Гравитационные силы возрастают с уменьшением расстояния между телами. Поэтому можно наблюдать, как при сильном сближении, например, жидких спутников и планет, обладающих сильным гравитационным полем, форма спутников начинает изменяться и они, в конце концов, разрушаются. Пределом Роша называется минимально возможный радиус круговой орбиты спутника $R_{Roche}$, вращающегося вокруг планеты, при котором спутник ещё не разрушается под действием приливных сил, вызванных гравитационным полем планеты. В данной задаче вам предстоит найти пределы Роша для двойной планетарной системы, а также для жидкого спутника.
Часть A. Предел Роша для двойной планетарной системы (1.5 балла) Рассмотрим два одинаковых сферических объекта, масса и радиус каждого из которых равны $m$ и $r$ соответственно. Объекты как единое целое движутся в гравитационном поле звезды массой $M\gg{m}$ по круговым орбитам. Расстояние от точки контакта объектов до звезды обозначим за $R$. Считайте, что $R\gg{r}$ и центры объектов всё время находятся на прямой, проходящей через центры звезды (т.е объекты всё время обращены одной стороной к звезде). Гравитационная постоянная равна $G$.
Часть B. Потенциал внешних полей (1.5 балла) Потенциалом будем называть потенциальную энергию единицы массы, т.е: $$\varphi=\displaystyle\frac{W_p}{m} $$ В данной части задачи необходимо приближенно описать суммарный потенциал $\varphi_{\text{внеш}}$ поля центробежной силы и гравитационного поля планеты вблизи равновесного положения спутника. Считайте, что в начале координат потенциал $\varphi_{\text{внеш}_0}=0$.
Найдите значение радиуса круговой орбиты $R_\text{ДПС}$, при котором механическое напряжение в области контакта объектов равняется нулю. Величина $R_\text{ДПС}$ является пределом Роша $R_{Roche}$ для двойной планетарной системы Величина $R_\text{ДПС}$ является пределом Роша $R_{Roche}$ для двойной планетарной системы Все оставшиеся пункты задачи ведут к нахождению предела Роша для жидкого спутника. вращающегося вокруг собственной оси синхронно с орбитальным вращением (иными словами, спутник всегда обращён одной и той же стороной к планете.). Радиус круговой орбиты спутника обозначим за $R$. Гравитационная постоянная $G$, радиус планеты $R_0$, плотность планеты $\rho_M$ и плотность жидкого спутника $\rho_m$ во всех пунктах задачи считаются известными. Решение задачи проводится в системе отсчёта, вращающейся вокруг центра планеты с орбитальной угловой скоростью вращения спутника, а также в следующих предположениях: 1) центр планеты неподвижен; 2) влиянием всех сил, кроме центробежной, гравитации планеты и собственной гравитации спутника можно пренебречь; 3) жидкость несжимаема; 4) во вращающейся системе отсчёта жидкость неподвижна; 5) все линейные размеры спутника много меньше радиуса круговой орбиты $R$. Также при решении задачи пользуйтесь системой координат, начало которой расположено в положении центра масс спутника, ось $x$ направлена вдоль линии, проведённой от планеты к спутнику, ось $z$ направлена вдоль вектора угловой скорости орбитального вращения, а ось $y$ дополняет тройку базисных векторов $\vec{e}_x, \vec{e}_y, \vec{e}_z$ до правой.
Получите точное выражение для суммарного потенциала $\varphi_\text{внеш}$ в поле центробежной силы и гравитационного поля планеты. Ответ выразите через $x$, $y$, $z$, $G$, $\rho_M$, $R_0$ и $R$.
Часть C. Гравитационное поле эллипсоида вращения (5.5 балла) В данной части задачи вам предлагается ознакомиться с гравитационным полем внутри вытянутого эллипсоида вращения, заполненного по всему объёму веществом с плотностью $\rho$. В декартовой системе координат $xyz$ эллипсоид вращения описывается уравнением: $$\frac{x^2}{a^2}+\frac{y^2+z^2}{b^2}\leq{1}\qquad a\geq{b} $$ где $a$ и $b$ — соответственно большая и малая полуоси эллипса в любом сечении. содержащем начало координат. Напомним, что фокусы эллипса находятся на расстоянии $2c=2\sqrt{a^2-b^2}$ друг от друга, а эксцентриситет эллипса равен $e=\cfrac{c}{a}$. Рассмотрим вспомогательную задачу: В рассматриваемом эллипсоиде создали полость, заданную уравнением: $$\frac{x^2}{k^2a^2}+\frac{y^2+z^2}{k^2b^2}\leq{1}\qquad k<1 $$
В приближении $x,y,z\ll{R}$ выражение для потенциала $\varphi$ можно представить в следующем виде: $$\varphi_{\text{внеш}}=A_1x^2+B_1y^2+C_1z^2 $$\varphi_{\text{внеш}}=A_1x^2+B_1y^2+C_1z^2 $$\varphi_{\text{внеш}}=A_1x^2+B_1y^2+C_1z^2 $$ $$\varphi_{\text{внеш}}=A_1x^2+B_1y^2+C_1z^2 $$ $$\varphi_{\text{внеш}}=A_1x^2+B_1y^2+C_1z^2 $$ Найдите коэффициенты $A_1$, $B_1$ и $C_1$. Ответы выразите через $R$, $G$, $R_0$ и $\rho_M$. В дальнейшем считайте, что коэффициенты $B_1$ и $C_1$ равны нулю. Как показывают точные вычисления, их учёт даёт очень малое повышение точности, несравнимое с повышением сложности вычислений. Таким образом, во всех дальнейших пунктах: $$\varphi_{\text{внеш}}=A_1x^2 $$ Из вида потенциала становится понятно, что рассматриваемая нами фигура является фигурой вращения, а квадратичный вид зависимости потенциала даёт возможность угадать геометрическую фигуру.
Докажите, что гравитационное поле внутри полости равняется нулю. Вернёмся к сплошному эллипсоиду.
Пусть потенциал в центре эллипсоида равен $\varphi_0$. Рассмотрим точку внутри эллипсоида, радиус-вектор относительно центра равен $\vec{r}$. Потенциал в данной точке равен $\varphi_1$. Чему в также лежащей внутри эллипсоида точке с радиус-вектором $\gamma\vec{r}$ равен потенциал $\varphi_2=\varphi(\gamma\vec{r})$? Ответ выразите через $\varphi_0$, $\varphi_1$ и $\gamma$.
Покажите, что в точке эллипсоида с координатами $x,y,z$ потенциал можно представить в виде: $$\varphi=\varphi_0+A_2x^2+B_2(y^2+z^2) $$\varphi=\varphi_0+A_2x^2+B_2(y^2+z^2) $$\varphi=\varphi_0+A_2x^2+B_2(y^2+z^2) $$ $$\varphi=\varphi_0+A_2x^2+B_2(y^2+z^2) $$ $$\varphi=\varphi_0+A_2x^2+B_2(y^2+z^2) $$ $\textit{Примечание:}$ обратите внимание, что данное выражение применимо для эллипсоидов сколь угодно малых размеров $$\varphi=\varphi_0+A_2x^2+B_2(y^2+z^2) $$ $\textit{Примечание:}$ обратите внимание, что данное выражение применимо для эллипсоидов сколь угодно малых размеров
Выразите $B_2$ через $A_2$, $G$ и $\rho$. $\textit{Примечание:}~$ воспользуйтесь теоремой Гаусса в дифференциальной форме для гравитационного поля: $$\displaystyle\frac{\partial^2{\varphi}}{\partial{x}^2}+\displaystyle\frac{\partial^2{\varphi}}{\partial{y}^2}+\displaystyle\frac{\partial^2{\varphi}}{\partial{z}^2}=4\pi\rho G $$
Потенциал $\varphi$ на поверхности эллипсоида можно представить как функцию только координаты $x$ в следующем виде: $$\varphi=C_2+x^2D_2 $$\varphi=C_2+x^2D_2 $$\varphi=C_2+x^2D_2 $$ $$\varphi=C_2+x^2D_2 $$ $$\varphi=C_2+x^2D_2 $$ Выразите $C_2$ и $D_2$ через $\varphi_0$, $A_2$, $G$, $\rho$, $a$, $x$ и эксцентриситет $e$. Как видно, эллипсоид вращения может создать поле, удовлетворяющее условию эквипотенциальности поверхности жидкости. Для этого необходимо найти зависимость коэффициента $A_2$ от эксцентриситета $e$ эллипсоида.
Решим вспомогательную задачу: по поверхности диска радиуса $R$ равномерно распределена масса с поверхностной плотностью $\sigma$. Найдите потенциал диска $\varphi_\text{д}$ на оси на расстоянии $x$ от его центра. Ответ выразите через $\sigma$, $G$, $R$ и $x$.
Найдите потенциал $\varphi_0$ в центре эллипсоида. Ответ выразите через $G$, $\rho$, $a$ и $e$. $\textit{Примечание:}$ вам может понадобиться следующий интеграл: $$\displaystyle\int\sqrt{1+x^2}dx=\cfrac{x\sqrt{1+x^2}+\ln\left(x+\sqrt{1+x^2}\right)}{2}+C $$
Найдите потенциал эллипсоида $\varphi_a$ в точке с координатами $(x, y, z)=(a, 0, 0)$. Ответ выразите через $G$, $\rho$, $a$ и $e$. $\textit{Примечание:}$ вам может понадобиться следующий интеграл: $$\displaystyle\int\sqrt{x^2-1}dx=\cfrac{x\sqrt{x^2-1}-\ln\left(x+\sqrt{x^2-1}\right)}{2}+C $$
Часть D. Нахождение предела Роша (1.5 балла) Для равновесия жидкого спутника его поверхность должна быть эквипотенциальна. В предыдущей части задачи мы показали, что потенциал на поверхности однородного эллипсоида вращения можно представить как функцию только координаты $x$.
Найдите коэффициент $A_2$. Ответ выразите через $G$, $\rho$ и $e$.
Постройте на листе миллиметровой бумаги график зависимости коэффициента $D_2$ от эксцентриситета $e$ эллипсоида, образованного спутником.
При каком значении эксцентриситета $e$ предел Роша достигается?
Найдите предел Роша $R_{Roche}$. Ответ выразите через $R_0$, $\rho_M$ и $\rho_m$.
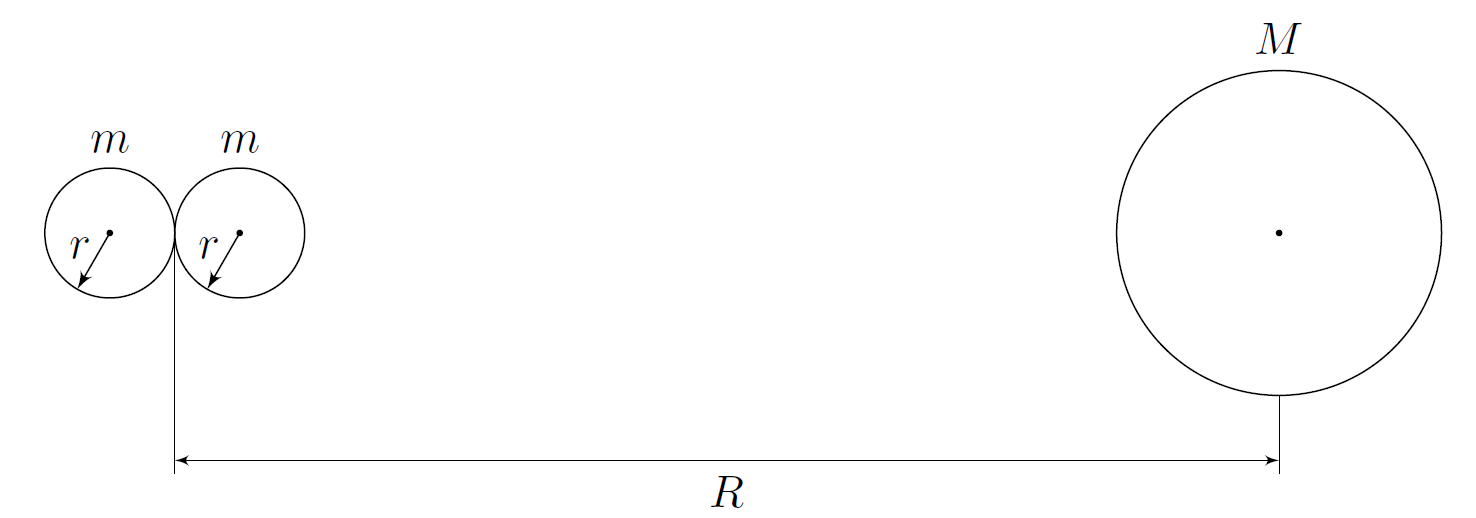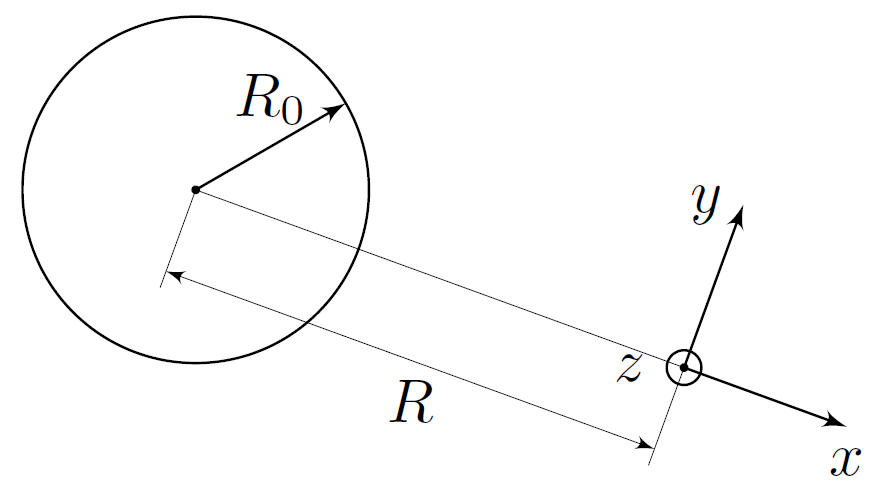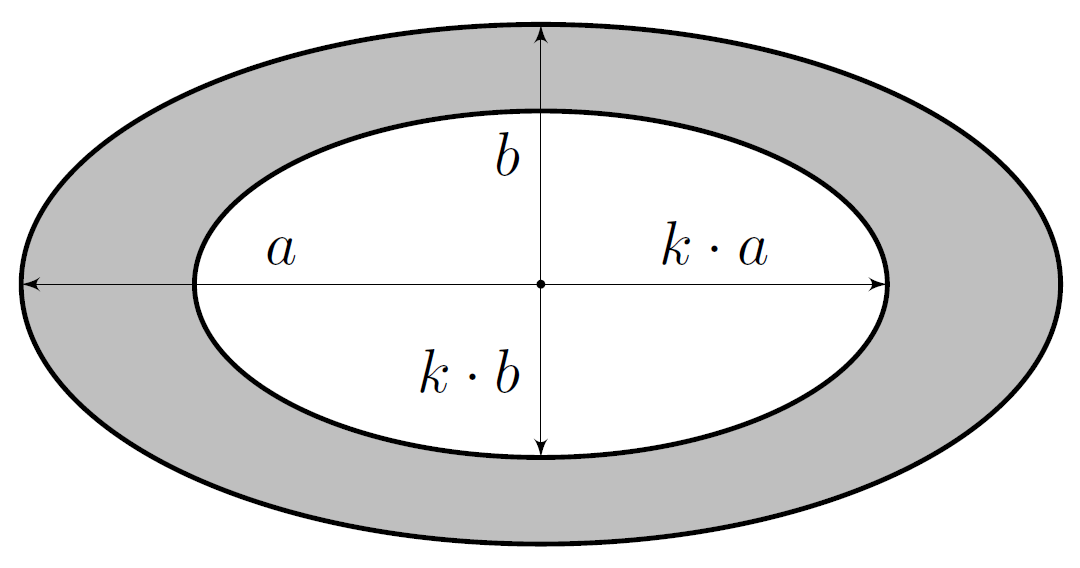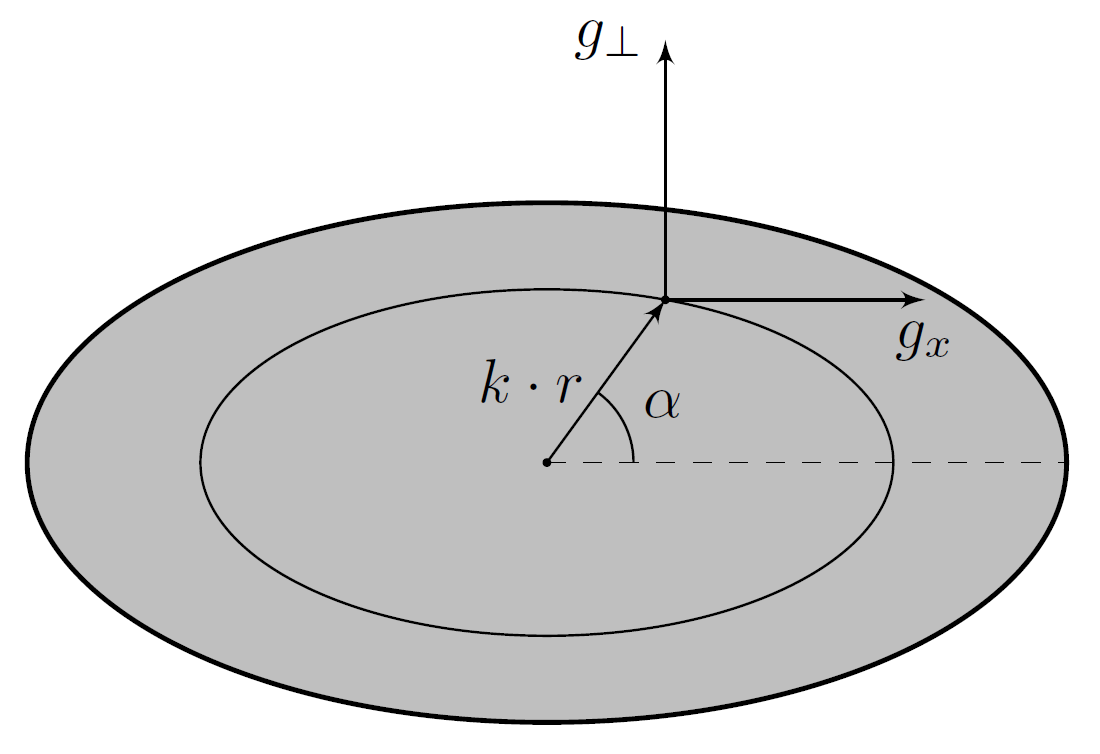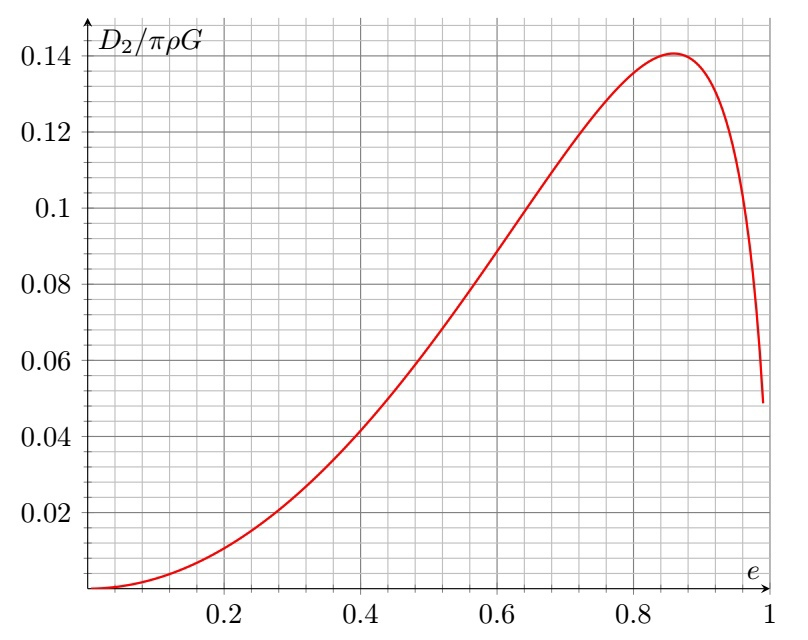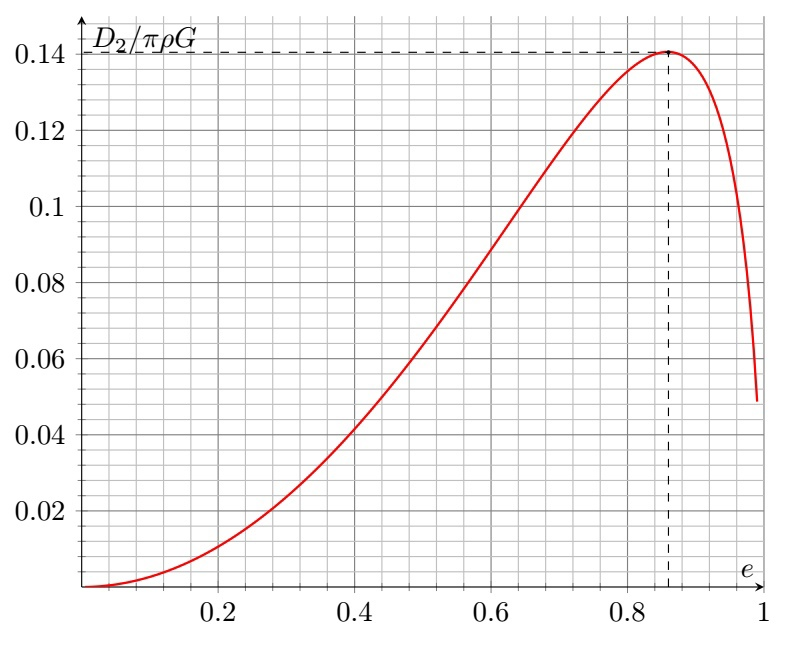
Найдите значение радиуса круговой орбиты $R_\text{ДПС}$, при котором механическое напряжение в области контакта объектов равняется нулю.  Величина $R_\text{ДПС}$ является пределом Роша $R_{Roche}$ для двойной планетарной системы
Решение: Пусть $\omega$ - угловая скорость вращения системы. Тогда из теоремы о движении центра масс получим: $$2m\omega^2R=GMm\left(\displaystyle\frac{1}{(R-r)^2}+\displaystyle\frac{1}{(R+r)^2}\right) $$ Рассмотрим отдельном условие движения центра ближнего объекта по окружности радиуса $R-r$: $$m\omega^2(R-r)=\displaystyle\frac{GMm}{(R-r)^2}+N-\displaystyle\frac{Gm^2}{4r^2} $$ Комбинируя, находим: $$N=\displaystyle\frac{Gm^2}{4r^2}+\displaystyle\frac{GMm}{2R}\left(\displaystyle\frac{R-r}{(R+r)^2}-\displaystyle\frac{R+r}{(R-r)^2}\right) $$ Учитывая, что $R_0\gg{r}$, находим: $$N\approx{\displaystyle\frac{Gm^2}{4r^2}-\displaystyle\frac{3GMmr}{R^3}} $$ Сила механического взаимодействия между объектами неотрицательна при $$R\geq{r\sqrt[3]{\displaystyle\frac{12M}{m}}} $$ Тогда для $R_{ДПС}$ имеем:
Ответ: $$R_{ДПС}=r\sqrt[3]{\displaystyle\frac{12M}{m}} $$

Получите точное выражение для суммарного потенциала $\varphi_\text{внеш}$ в поле центробежной силы и гравитационного поля планеты. Ответ выразите через $x$, $y$, $z$, $G$, $\rho_M$, $R_0$ и $R$.
Решение: Орбитальная угловая скорость движения спутника $\omega$ равна $$\omega=\sqrt{\cfrac{GM}{R^3}} $$ где $M=\cfrac{4\pi R^3_0\rho_M}{3}$. Потенциальная энергия частицы массой $m$ в поле центробежной силы (считаем её равной нулю на оси вращения) равна $$W_p=-\frac{m\omega^2r^2_{\perp}}{2} $$ где $r_{\perp}$ - расстояние от частицы до оси вращения. Тогда для потенциала имеем: $$\varphi=-\cfrac{4\pi R^3_0\rho_MG}{3R}\left(\cfrac{R}{r}+\cfrac{r^2_\perp}{2R^2}\right)-\varphi_O $$ откуда:
Ответ: $$\varphi=\frac{2\pi R^3_0\rho_MG}{R}-\cfrac{4\pi R^3_0\rho_MG}{3R}\left(\cfrac{R}{\sqrt{(R+x)^2+y^2+z^2}}+\cfrac{(R+x)^2+y^2}{2R^2}\right) $$

В приближении $x,y,z\ll{R}$ выражение для потенциала $\varphi$ можно представить в следующем виде:  $$\varphi_{\text{внеш}}=A_1x^2+B_1y^2+C_1z^2  $$  Найдите коэффициенты $A_1$, $B_1$ и $C_1$. Ответы выразите через $R$, $G$, $R_0$ и $\rho_M$.
Решение: Для разложения $\cfrac{R}{\sqrt{(R+x)^2+y^2+z^2}}$ имеем: $$\cfrac{R}{\sqrt{(R+x)^2+y^2+z^2}}\approx{1-\frac{x}{R}-\frac{x^2+y^2+z^2}{2R^2}}+\frac{3x^2}{2R^2} $$ Подставляя в выражение для $\varphi$, получим: $$\varphi=-\cfrac{2\pi R^3_0\rho_MG}{R^3}x^2+\cfrac{2\pi R^3_0\rho_MG}{3R^3}z^2 $$ Таким образом:
Ответ: $$A=-\cfrac{2\pi R^3_0\rho_MG}{R^3} \quad B=0 \quad C=\cfrac{2\pi R^3_0\rho_MG}{3R^3} $$

Докажите, что гравитационное поле внутри полости равняется нулю.
Решение: Обратимся к доказательству равенства нулю в полости шара, концентричной ему. Рассмотрим некоторую точку полости $A$. выделим два элементарных объёма $dV_1$ и $dV_2$, поля которых компенсируют друг-друга: $$\frac{dV_1}{r^2_1}=\frac{dV_2}{r^2_2} $$ Произвольных эллипсоид может быть получен сжатием из сферы вдоль взаимно перпендикулярных осей. Поскольку объём любого элементарного параллелепипеда $dV=dxdydz$, все элементарные объёмы уменьшаются в одно и то же число раз. Также сохранятся и соотношения расстояний между точками. Тогда, поскольку внутри полости шара суммарное гравитационное поле равно нулю, то нулю равно и гравитационное поле внутри полости эллипсоида.

Пусть потенциал в центре эллипсоида равен $\varphi_0$.  Рассмотрим точку внутри эллипсоида, радиус-вектор относительно центра равен $\vec{r}$. Потенциал в данной точке равен $\varphi_1$.  Чему в также лежащей внутри эллипсоида точке с радиус-вектором $\gamma\vec{r}$ равен потенциал $\varphi_2=\varphi(\gamma\vec{r})$?  Ответ выразите через $\varphi_0$, $\varphi_1$ и $\gamma$.
Решение: Рассмотрим точки $1$ и $2$, лежащие на одной прямой, проходящей через центр эллипсоида. Пусть расстояния от центра эллипсоида до этих точек равны $r_1$ и $r_2$ соответственно, а рассматриваемая прямая составляет угол $\alpha$ с осью $x$. Обе точки принадлежат границам подобных рассматриваемому эллипсоидов с некоторыми коэффициентами $k_1$ и $k_2$. Поскольку внутри эллипсоидальных полостей гравитационное поле равняется нулю, разность потенциалов между точкой $1$ и центром рассматриваемого эллипсоида $\varphi_1-\varphi_0=f(\alpha)r^2_1$, а также $\varphi_2-\varphi_0=f(\alpha)r^2_2$, где $f(\alpha)$ - некоторая функция, зависящая только от угла $\alpha$. Отсюда находим:
Ответ: $$\varphi_2=\varphi_0+(\varphi_1-\varphi_0)\gamma^2 $$

Покажите, что в точке эллипсоида с координатами $x,y,z$ потенциал можно представить в виде:  $$\varphi=\varphi_0+A_2x^2+B_2(y^2+z^2)  $$  $\textit{Примечание:}$ обратите внимание, что данное выражение применимо для эллипсоидов сколь угодно малых размеров
Решение: Расстояния $r$ могут быть сколь угодно малыми. Рассмотрим точки, близкие к центру эллипсоида. Для них: $$\vec{g}=\frac{\partial\vec{g}}{\partial x}dx+\frac{\partial\vec{g}}{\partial y}dy+\frac{\partial\vec{g}}{\partial z}dz $$ где все производные берутся в начале координат. Поскольку эллипсоид - симметричная фигура для точек лежащих на осях $x$, $y$ и $z$ верно соответственно. $$\frac{\partial\vec{g}}{\partial x}=\frac{\partial g_x}{\partial x}\vec{e}_x\quad\frac{\partial\vec{g}}{\partial y}=\frac{\partial g_y}{\partial y}\vec{e}_y\quad\frac{\partial\vec{g}}{\partial z}=\frac{\partial g_z}{\partial z}\vec{e}_z $$ отсюда найдём: $$\frac{\partial g_r}{\partial r}=-2f(\alpha)=(\vec{e}_r\cdot{\vec{e}_x})\frac{\partial g_x}{\partial x}\frac{\partial x}{\partial r}+(\vec{e}_r\cdot{\vec{e}_y})\frac{\partial g_y}{\partial y}\frac{\partial y}{\partial r}+(\vec{e}_r\cdot{\vec{e}_z})\frac{\partial g_z}{\partial z}\frac{\partial z}{\partial r} $$ Пусть $g_\perp$ - компонента гравитационного поля эллипсоида, перпендикулярная оси $x$.  Учитывая, что для эллипсоида вращения $\cfrac{\partial g_y}{\partial y}=\cfrac{\partial g_z}{\partial z}=\cfrac{\partial g_\perp}{\partial r_\perp}$, получим $$-2f(\alpha)=\frac{\partial g_x}{\partial x}\cos^2\alpha+\frac{\partial g_\perp}{\partial r_\perp}\sin^2\alpha $$ Поскольку соотношение верно для любых $\alpha$, все частные производные должны оставаться постоянными в любой точке эллипсоида. Подставляя в выражение для потенциала, найдём:
Ответ: $$\varphi=\varphi_0-\frac{\partial g_x}{\partial x}\frac{x^2}{2}-\frac{\partial g_\perp}{\partial r_\perp}\frac{(y^2+z^2)}{2} $$

Выразите $B_2$ через $A_2$, $G$ и $\rho$.  $\textit{Примечание:}~$ воспользуйтесь теоремой Гаусса в дифференциальной форме для гравитационного поля:  $$\displaystyle\frac{\partial^2{\varphi}}{\partial{x}^2}+\displaystyle\frac{\partial^2{\varphi}}{\partial{y}^2}+\displaystyle\frac{\partial^2{\varphi}}{\partial{z}^2}=4\pi\rho G  $$
Решение: Из теоремы Гаусса в дифференциальной форме находим: $$\frac{\partial g_x}{\partial x}+\frac{\partial g_y}{\partial y}+\frac{\partial g_z}{\partial z}=-2A_2-4B_2=-4\pi G\rho $$ откуда:
Ответ: $$B_2=\pi G\rho-\frac{A_2}{2} $$

Потенциал $\varphi$ на поверхности эллипсоида можно представить как функцию только координаты $x$ в следующем виде:  $$\varphi=C_2+x^2D_2  $$  Выразите $C_2$ и $D_2$ через $\varphi_0$, $A_2$, $G$, $\rho$, $a$, $x$ и эксцентриситет $e$.
Решение: $$y^2+z^2=a^2(1-e^2)-(1-e^2)x^2 $$ откуда: $$\varphi=\varphi_0+\left(\pi\rho G-\cfrac{A_2}{2}\right)a^2(1-e^2)+\left(\cfrac{A_2(3-e^2)}{2}-\pi\rho G(1-e^2)\right)x^2 $$
Ответ: $$C_2=\varphi_0+\left(\pi\rho G-\cfrac{A_2}{2}\right)a^2(1-e^2) \quad D_2=\cfrac{A_2(3-e^2)}{2}-\pi\rho G(1-e^2) $$

Решим вспомогательную задачу: по поверхности диска радиуса $R$ равномерно распределена масса с поверхностной плотностью $\sigma$.  Найдите потенциал диска $\varphi_\text{д}$ на оси на расстоянии $x$ от его центра.  Ответ выразите через $\sigma$, $G$, $R$ и $x$.
Решение: Разобьём диск на кольца: $$\varphi_\text{д}=-\pi\sigma G\int\limits_0^R\frac{2rdr}{\sqrt{r^2+x^2}} $$
Ответ: $$\varphi_\text{д}=-2\pi\sigma G\left(\sqrt{R^2+x^2}-x\right) $$

Найдите потенциал $\varphi_0$ в центре эллипсоида. Ответ выразите через $G$, $\rho$, $a$ и $e$.  $\textit{Примечание:}$ вам может понадобиться следующий интеграл: $$\displaystyle\int\sqrt{1+x^2}dx=\cfrac{x\sqrt{1+x^2}+\ln\left(x+\sqrt{1+x^2}\right)}{2}+C  $$
Решение: Разобьём эллипсоид на диски, при этом учтём, что $d\sigma=\rho dx$: $$\varphi_0=-2\pi\rho G\cdot{2\int\limits_{0}^a\left(\sqrt{x^2+y^2+z^2}-x\right)dx} $$ Интеграл от второго слагаемого равен $-\cfrac{a^2}{2}$. Подставим $y^2+z^2$ из уравнения эллипсоида: $$\varphi=2\pi\rho Ga^2-4\pi\rho G\int\limits_{-a}^a\sqrt{b^2+\frac{c^2x^2}{a^2}}dx=2\pi\rho Ga^2-\frac{4\pi\rho G ab^2}{c}\int\limits_0^{\frac{c}{b}}\sqrt{1+t^2}dt $$ Воспользуемся первообразной: $$\varphi_0=2\pi\rho Ga^2-\frac{2\pi\rho G ab^2\left(\cfrac{ac}{b^2}+\ln\left(\cfrac{a+c}{b}\right)\right)}{c} $$ Выразим через эксцентриситет:
Ответ: $$\varphi_0=-\frac{2\pi\rho Ga^2(1-e^2)}{e}\ln\sqrt{\cfrac{1+e}{1-e}} $$

Найдите потенциал эллипсоида $\varphi_a$ в точке с координатами $(x, y, z)=(a, 0, 0)$. Ответ выразите через $G$, $\rho$, $a$ и $e$.  $\textit{Примечание:}$ вам может понадобиться следующий интеграл: $$\displaystyle\int\sqrt{x^2-1}dx=\cfrac{x\sqrt{x^2-1}-\ln\left(x+\sqrt{x^2-1}\right)}{2}+C  $$
Решение: Вновь разобьём эллипсоид на диски: $$\varphi_a=-2\pi\rho G\int\limits_{-a}^{a}\left(\sqrt{(a+x)^2+y^2+z^2}-(x+a)\right)dx $$ Интеграл от второго слагаемого равен $-2a^2$. Подставим $y^2+z^2$ из уравнения эллипсоида и преобразуем: $$\int\limits_{-a}^{a}\sqrt{(a+x)^2+y^2+z^2}dx=\int\limits_{-a}^{a}\sqrt{\left(\frac{cx}{a}+\frac{a^2}{c}\right)^2-\frac{b^4}{c^2}}dx=\frac{ab^4}{c^3}\int\limits_{\frac{a^2-c^2}{b^2}}^{\frac{a^2+c^2}{b^2}}\sqrt{t^2-1}dt= $$ $$=\frac{a^2(1-e^2)^2}{e^3}\int\limits_{1}^{\frac{1+e^2}{1-e^2}}\sqrt{t^2-1}dt=a^2\left(\frac{(1+e^2)}{e^2}-\frac{(1-e^2)^2}{e^3}\ln\sqrt{\frac{1+e}{1-e}}\right) $$ откуда:
Ответ: $$\varphi_a=-2\pi\rho Ga^2\left(\frac{(1-e^2)}{e^2}-\frac{(1-e^2)^2}{e^3}\ln\sqrt{\frac{1+e}{1-e}}\right) $$

Найдите коэффициент $A_2$. Ответ выразите через $G$, $\rho$ и $e$.
Решение: $$\varphi_a-\varphi_0=A_2a^2=2\pi\rho Ga^2\left(\frac{1-e^2}{e^3}\ln\sqrt{\frac{1+e}{1-e}}-\frac{(1-e^2)}{e^2}\right) $$ откуда
Ответ: $$A_2=2\pi\rho G\left(\frac{1-e^2}{e^3}\ln\sqrt{\frac{1+e}{1-e}}-\frac{(1-e^2)}{e^2}\right) $$

Постройте на листе миллиметровой бумаги график зависимости коэффициента $D_2$ от эксцентриситета $e$ эллипсоида, образованного спутником.
Решение: Подставим $A_2$ в выражение для $D_2$: $$D_2=\pi\rho G~\frac{1-e^2}{e^3}\left((3-e^2)\ln\sqrt{\frac{1+e}{1-e}}-3e\right) $$

При каком значении эксцентриситета $e$ предел Роша достигается?
Решение: При достижении функцией $D_2$ максимума дальнейшее уменьшение радиуса круговой орбиты является невозможным, поэтому спутник разрушается. Мысль о решении уравнения для равной нулю производной не является разумной.  Из графика находим:
Ответ: $$e=0,86\pm{0,02} $$

Найдите предел Роша $R_{Roche}$. Ответ выразите через $R_0$, $\rho_M$ и $\rho_m$.
Решение: Значение $D_2$ в экстремуме равняется $$D_{2_{max}}\approx{0,14\pi\rho_m G} $$ откуда:
Ответ: $$R_{Roche}\approx{2,43R_0\sqrt[3]{\frac{\rho_M}{\rho_m}}} $$
Темы:
T, ★, Механика, Потенциал, Гравитация, Сборы XY, Y, 2022, Гравитационное поле